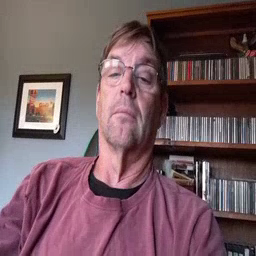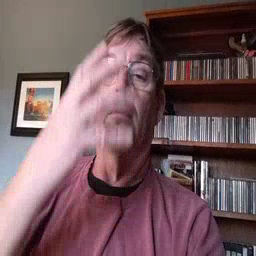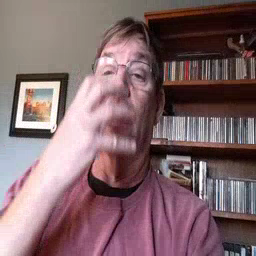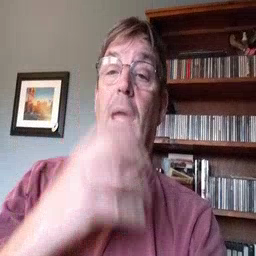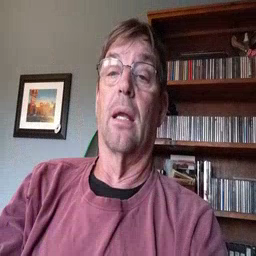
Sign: mad